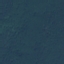
Land use / land cover: Forest